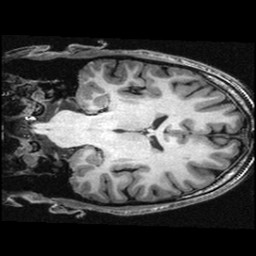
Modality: T1w
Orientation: coronal
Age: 24
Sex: male